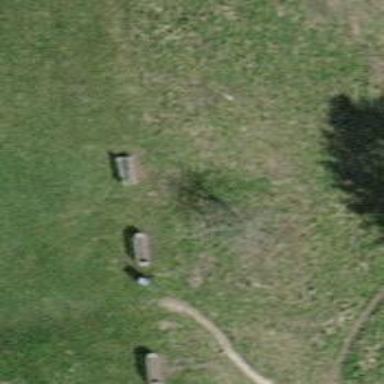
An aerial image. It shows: Bench for seating.